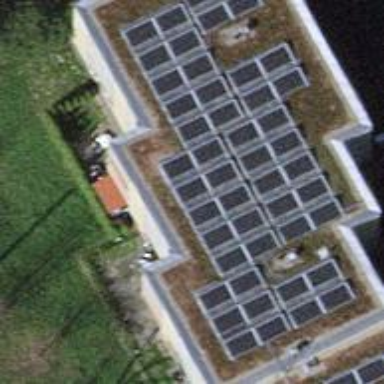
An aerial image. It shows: Solar power generator with photovoltaic panels.